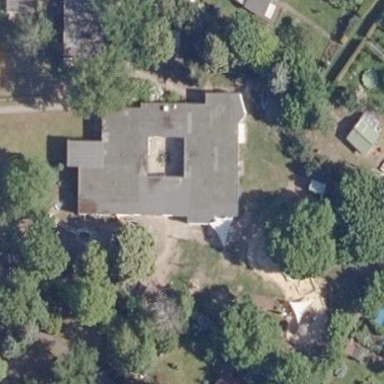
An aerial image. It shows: Kindergarten.